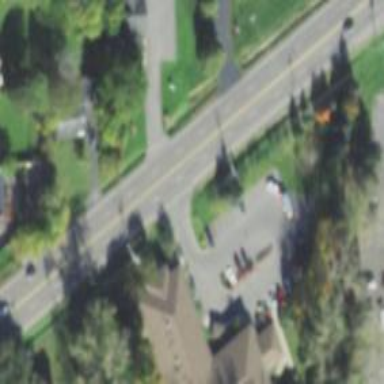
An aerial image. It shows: Tertiary road.